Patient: sex M, age 49
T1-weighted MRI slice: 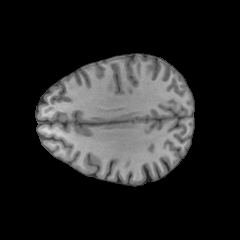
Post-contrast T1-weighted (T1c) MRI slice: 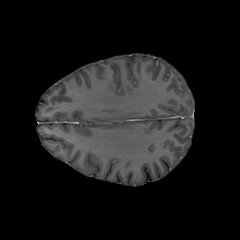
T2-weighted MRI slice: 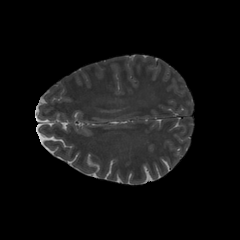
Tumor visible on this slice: no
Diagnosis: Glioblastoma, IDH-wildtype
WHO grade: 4